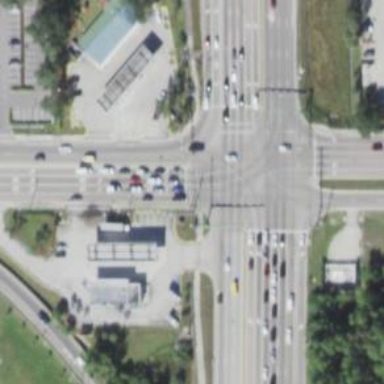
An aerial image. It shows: Asphalt footway with uncontrolled crossing marked with lines.